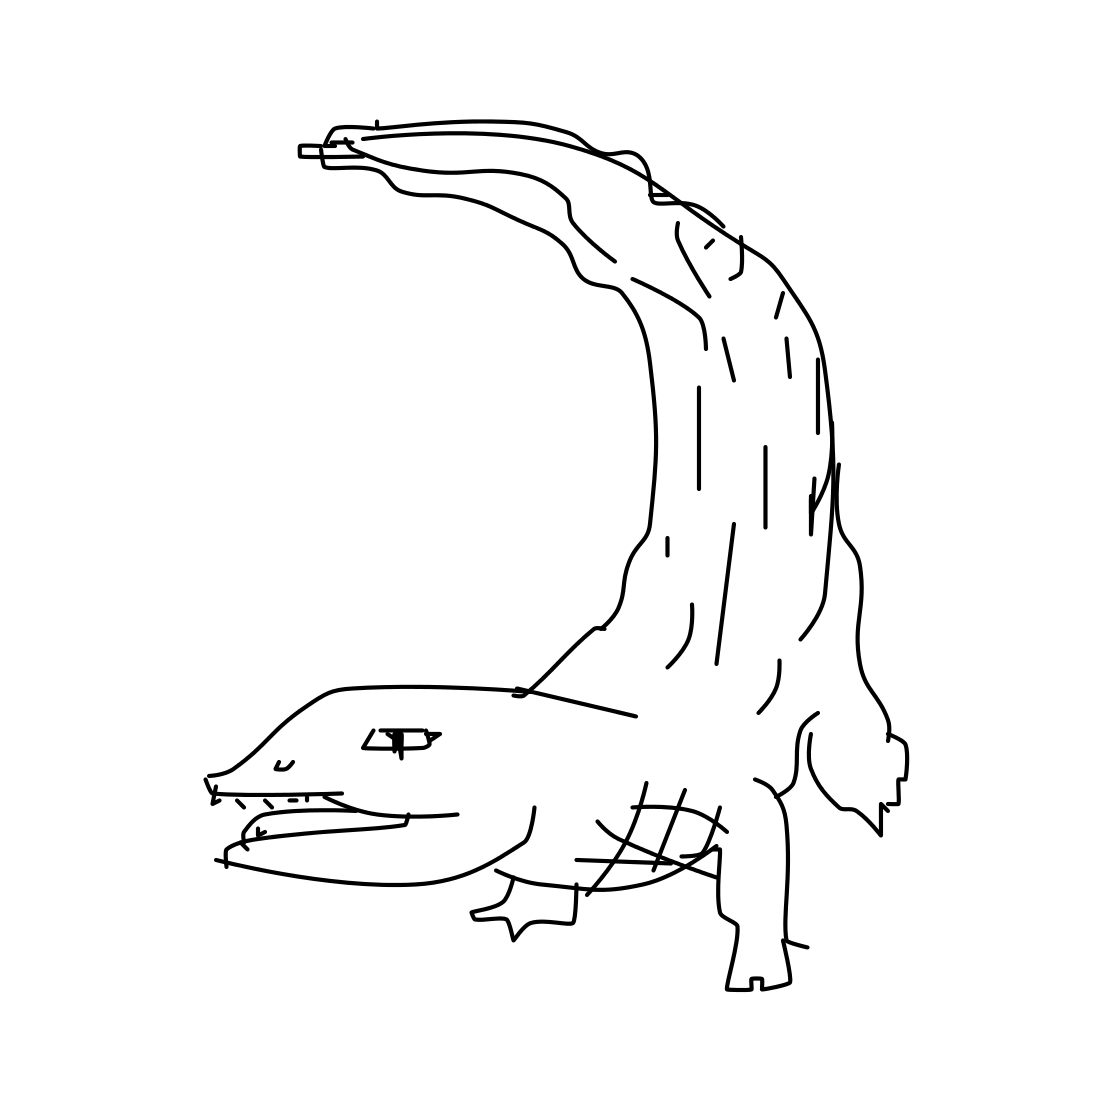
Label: crocodile